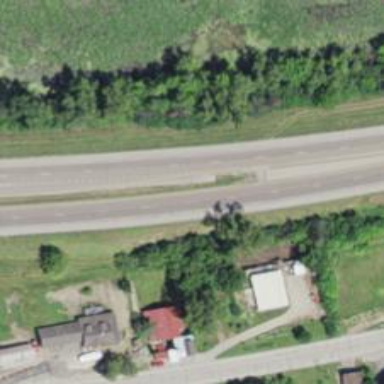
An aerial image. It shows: Trunk highway.